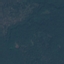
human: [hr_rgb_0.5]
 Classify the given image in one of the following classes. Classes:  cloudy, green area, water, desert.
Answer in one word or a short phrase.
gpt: green area